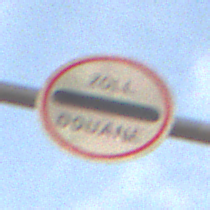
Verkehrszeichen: Zollstelle
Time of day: SunriseSunset
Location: Outdoor (Nature)
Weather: PartlyCloudy
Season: NotSpecified
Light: Natural